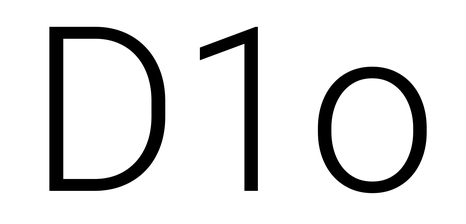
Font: Roboto_Light